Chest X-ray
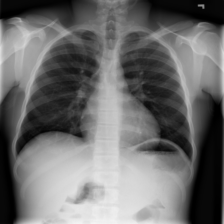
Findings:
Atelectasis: positive
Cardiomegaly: negative
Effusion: negative
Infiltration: negative
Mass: negative
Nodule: negative
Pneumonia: negative
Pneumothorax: negative
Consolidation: negative
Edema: negative
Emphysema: negative
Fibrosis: negative
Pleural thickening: negative
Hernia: negative